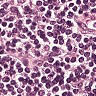
Metastatic tissue present: no